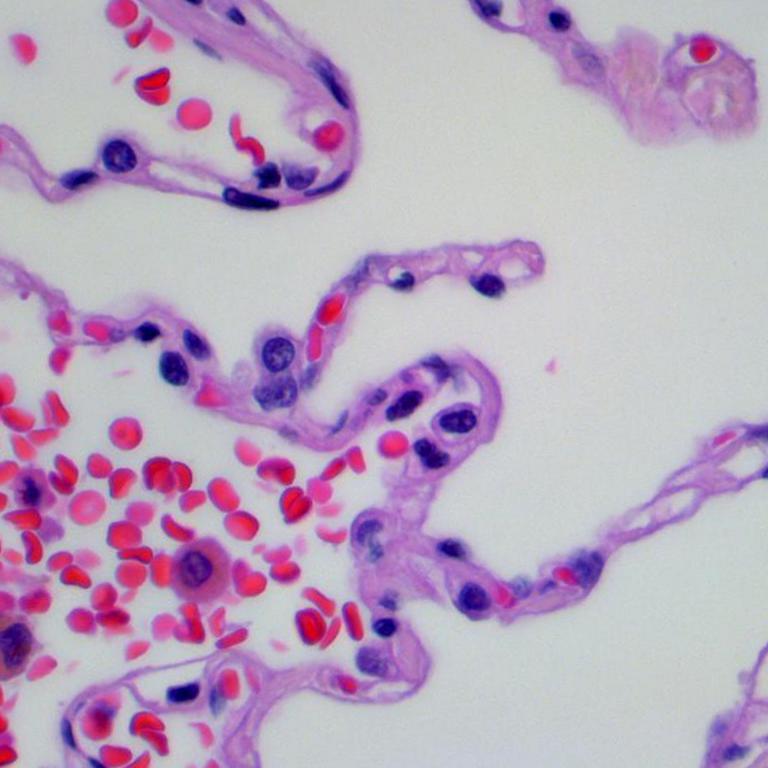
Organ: lung
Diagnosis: benign